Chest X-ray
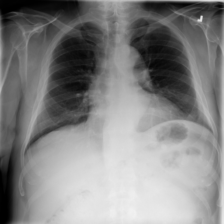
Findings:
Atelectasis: negative
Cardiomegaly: negative
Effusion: negative
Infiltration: negative
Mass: negative
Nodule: negative
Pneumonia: negative
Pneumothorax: negative
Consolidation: negative
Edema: negative
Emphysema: negative
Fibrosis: negative
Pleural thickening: negative
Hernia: negative